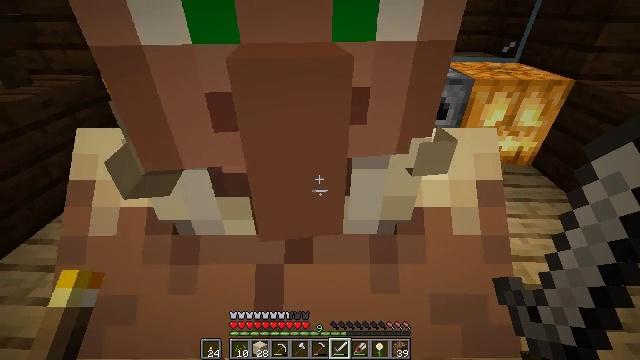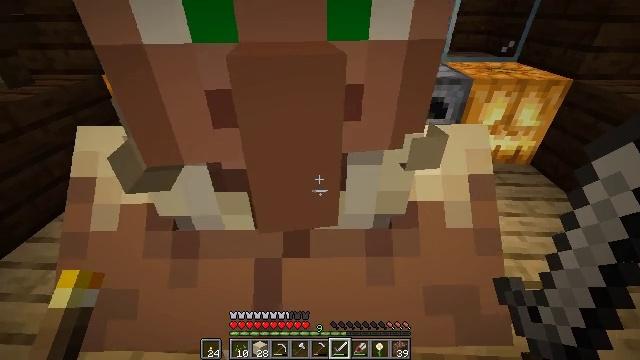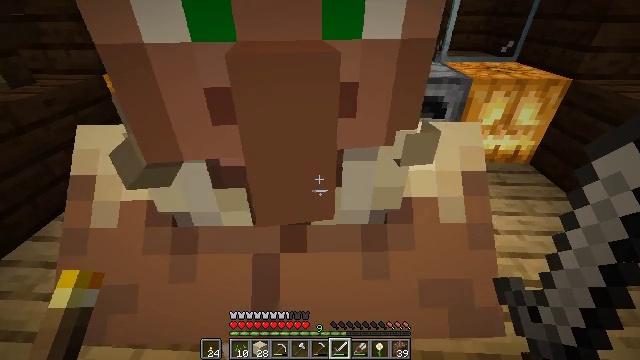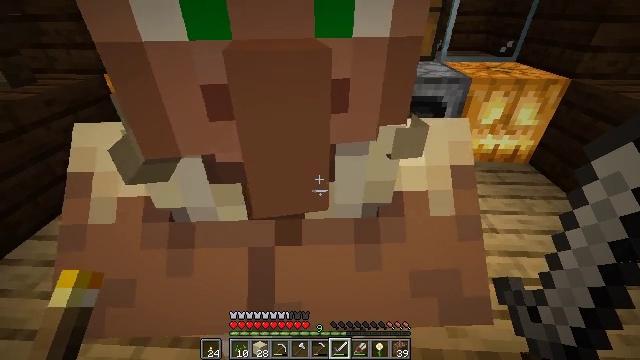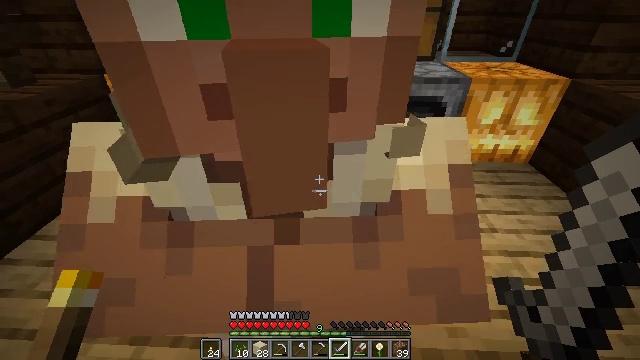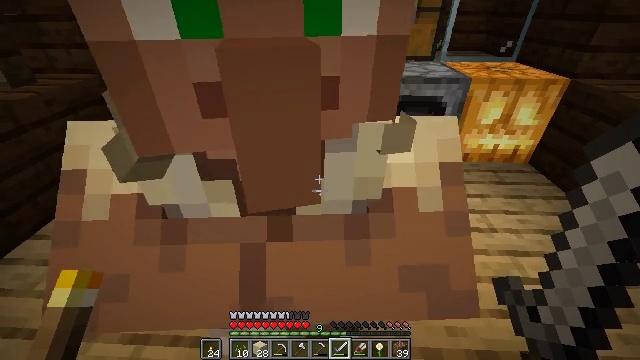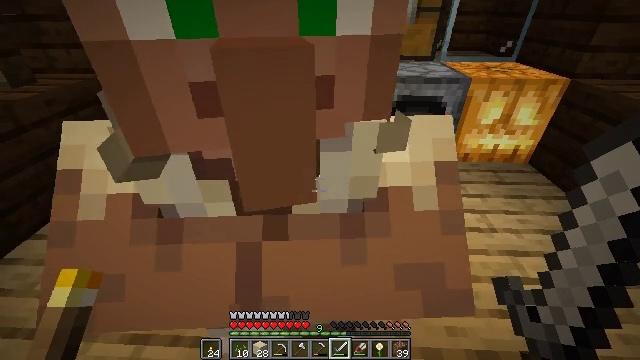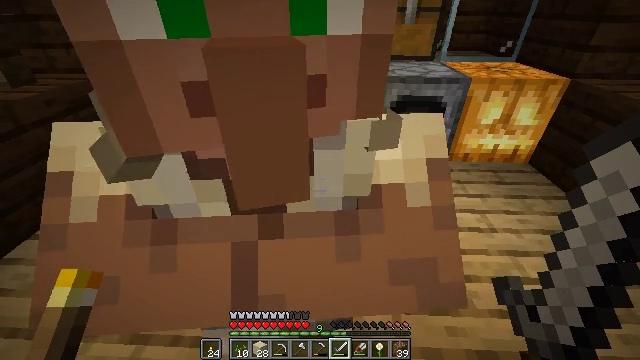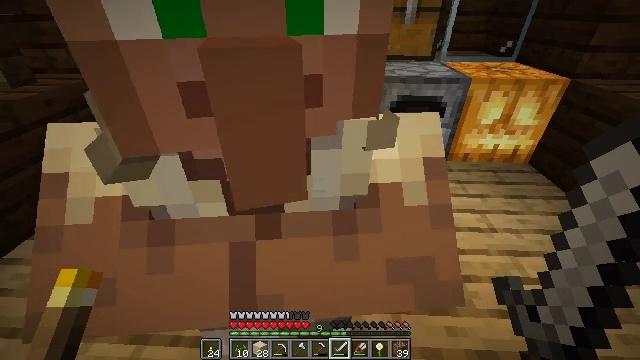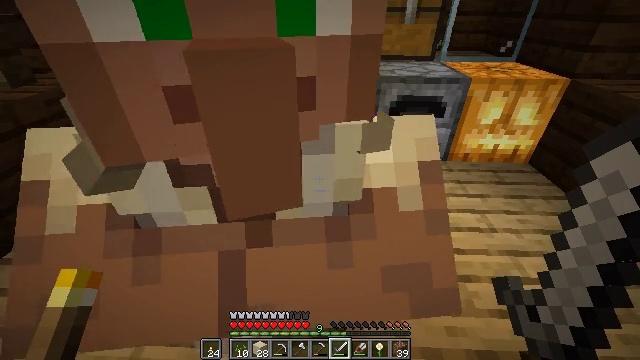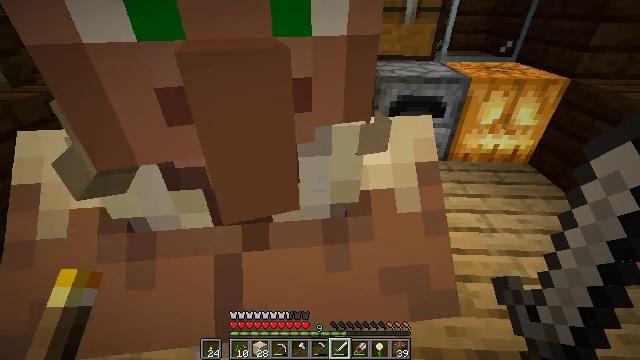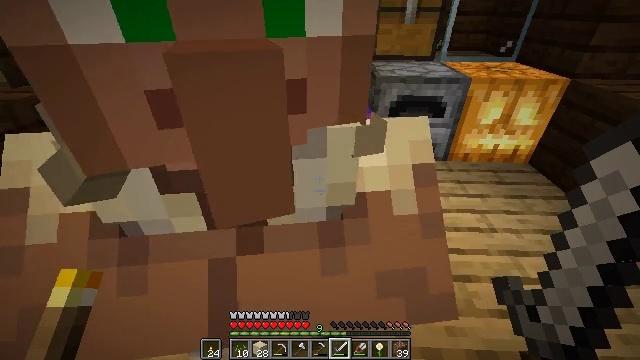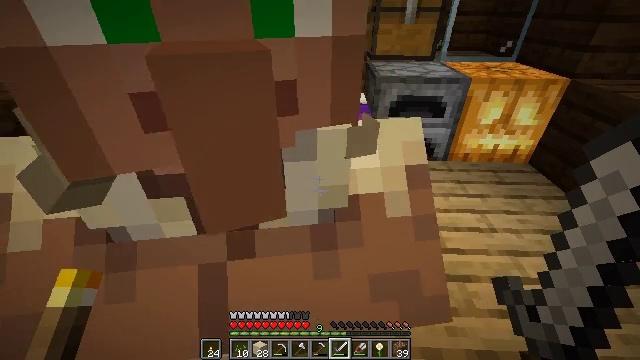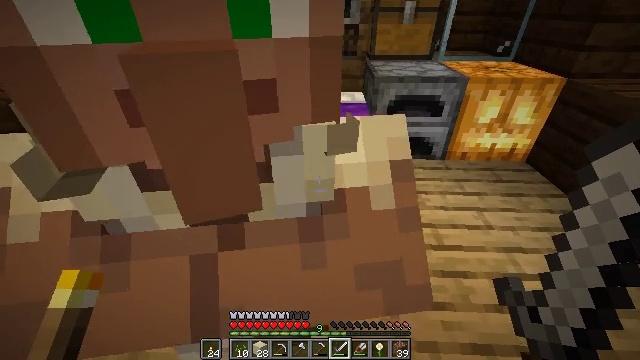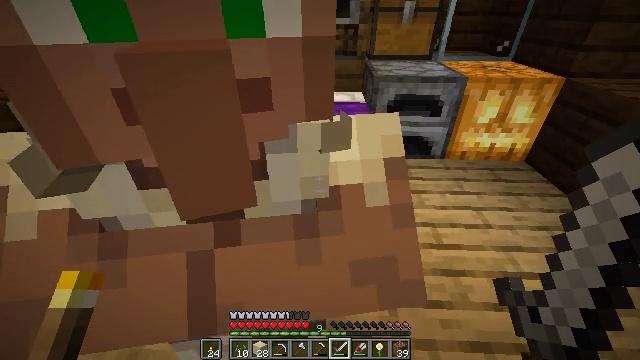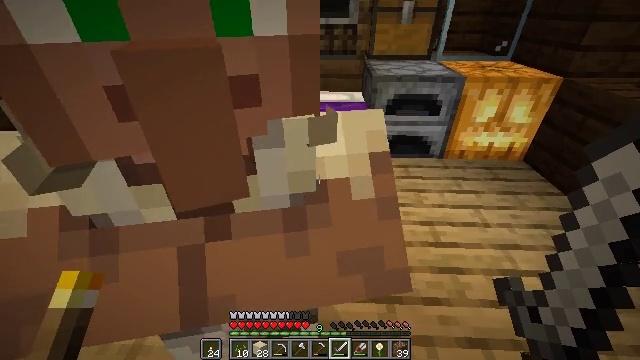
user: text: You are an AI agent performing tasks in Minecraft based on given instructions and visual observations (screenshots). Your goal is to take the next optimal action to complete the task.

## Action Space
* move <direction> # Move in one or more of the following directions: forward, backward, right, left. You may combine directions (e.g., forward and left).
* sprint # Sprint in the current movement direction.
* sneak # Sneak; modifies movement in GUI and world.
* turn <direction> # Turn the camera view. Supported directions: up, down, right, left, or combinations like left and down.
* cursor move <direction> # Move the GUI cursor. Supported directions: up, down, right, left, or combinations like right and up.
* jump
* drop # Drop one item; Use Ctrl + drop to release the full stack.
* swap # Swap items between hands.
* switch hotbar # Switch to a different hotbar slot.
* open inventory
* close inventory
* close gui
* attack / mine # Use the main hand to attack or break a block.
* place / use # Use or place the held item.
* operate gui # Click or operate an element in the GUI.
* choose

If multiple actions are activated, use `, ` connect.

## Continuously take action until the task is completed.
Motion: motion action
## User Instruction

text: Break the sand block.
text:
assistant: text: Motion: no_op
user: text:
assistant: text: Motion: no_op
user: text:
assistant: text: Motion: no_op
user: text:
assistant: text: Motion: no_op
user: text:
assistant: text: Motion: no_op
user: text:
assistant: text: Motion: no_op
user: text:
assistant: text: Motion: no_op
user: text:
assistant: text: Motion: no_op
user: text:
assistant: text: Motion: no_op
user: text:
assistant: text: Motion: no_op
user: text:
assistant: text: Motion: no_op
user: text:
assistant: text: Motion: no_op
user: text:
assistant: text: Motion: no_op
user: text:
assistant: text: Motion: no_op
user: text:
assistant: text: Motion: no_op
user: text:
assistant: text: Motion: no_op
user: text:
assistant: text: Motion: no_op
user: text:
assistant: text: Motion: no_op
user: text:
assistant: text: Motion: no_op
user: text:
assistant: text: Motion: no_op
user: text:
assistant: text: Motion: no_op
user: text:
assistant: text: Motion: no_op
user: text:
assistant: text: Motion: no_op
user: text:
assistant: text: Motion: no_op
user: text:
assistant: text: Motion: no_op
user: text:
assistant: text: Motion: move forward
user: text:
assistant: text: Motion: move forward
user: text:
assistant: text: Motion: move forward
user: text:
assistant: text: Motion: move forward and move right, turn right and down
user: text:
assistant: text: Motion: move forward and move right, turn right and down